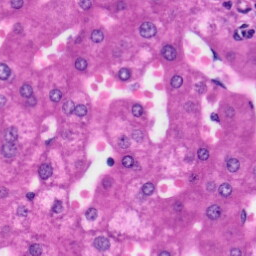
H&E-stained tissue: Liver